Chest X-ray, AP view. Patient: 54 years old, sex F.
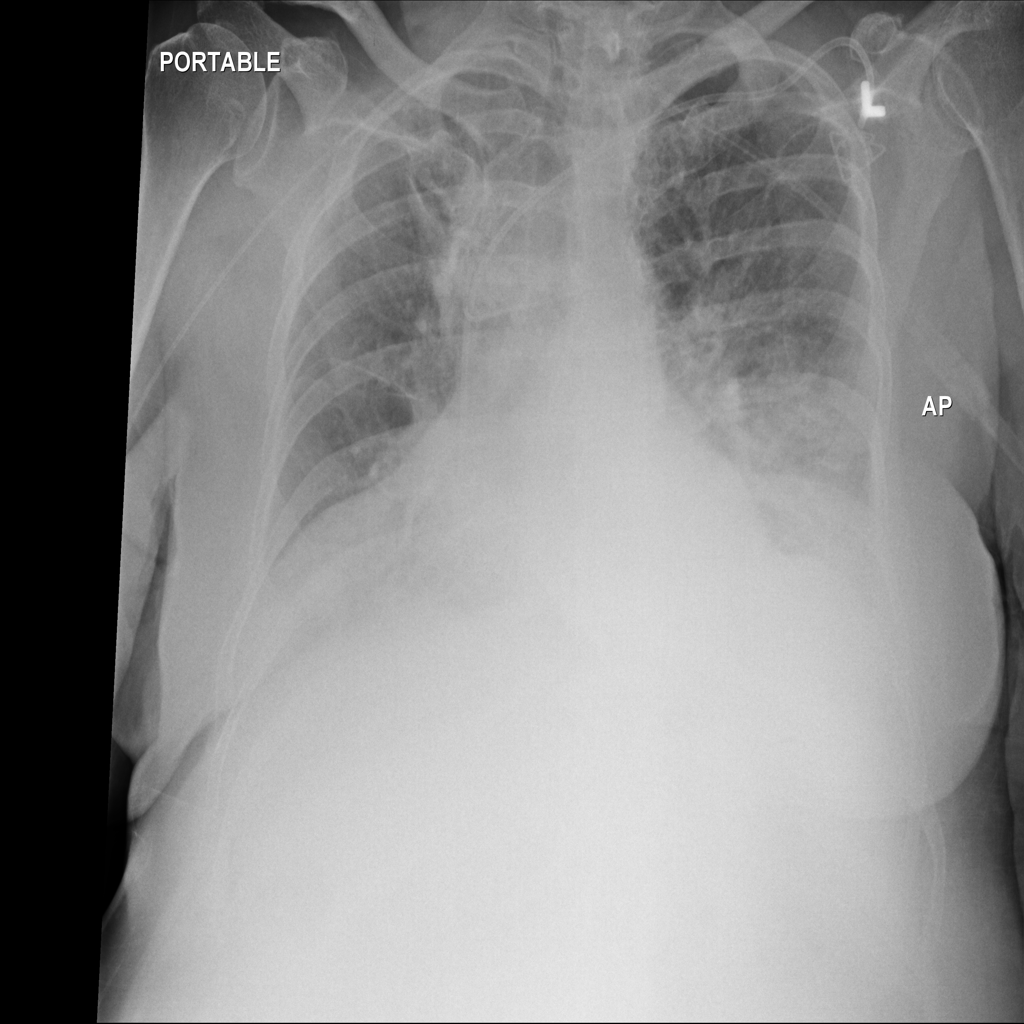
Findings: No Finding